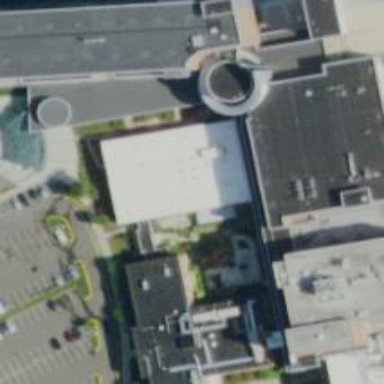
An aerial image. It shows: Clinic providing healthcare services.